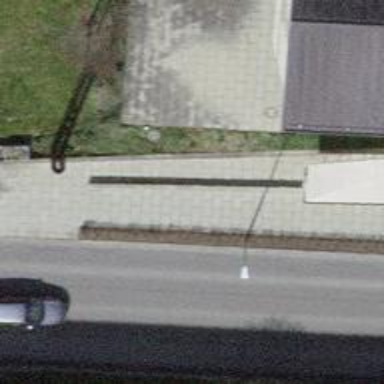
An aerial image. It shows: Cobblestone path.